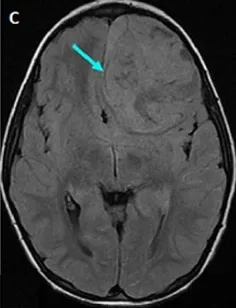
Not surrounded by an edematous reaction on FLAIR (fluid attenuated inversion recovery) sequence.
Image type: radiology (mri)